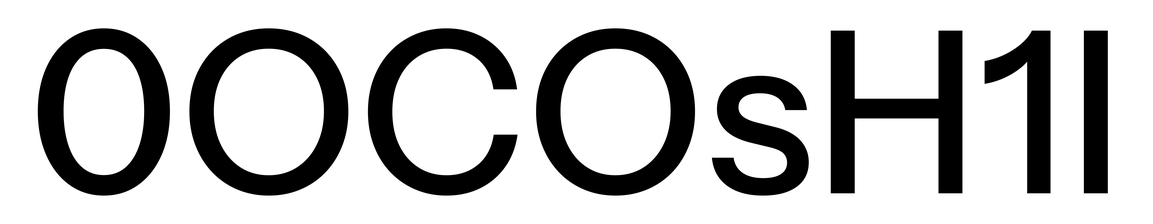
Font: InstrumentSans_Medium